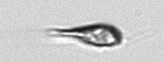
Label: Euglena